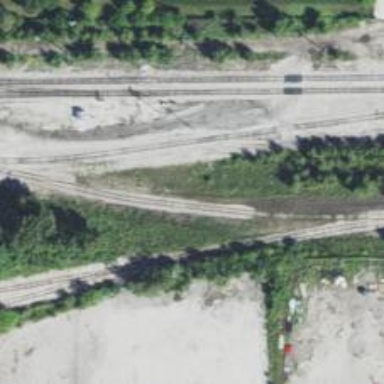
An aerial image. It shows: Abandoned railway yard is depicted.